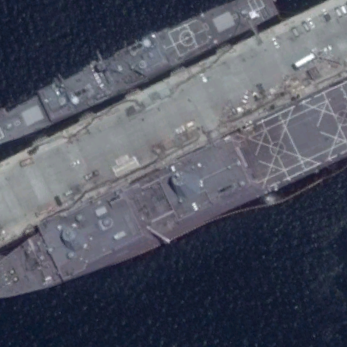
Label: combat